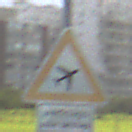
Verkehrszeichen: FlugbetriebLinks
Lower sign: ZeitangabenMitBeschraenkungAufWochentage7
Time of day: MorningAfternoon
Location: Outdoor (Suburban)
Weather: PartlyCloudy
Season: NotSpecified
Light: Natural